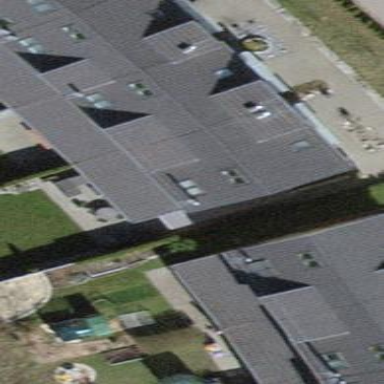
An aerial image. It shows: Terrace building.